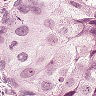
Metastatic tissue present: yes